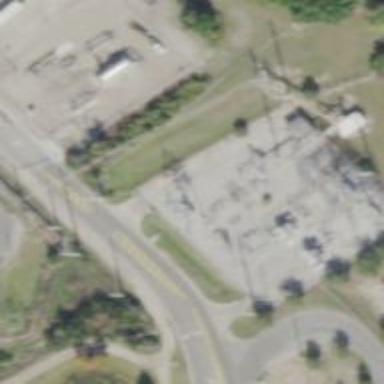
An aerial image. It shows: Outdoor distribution power substation.